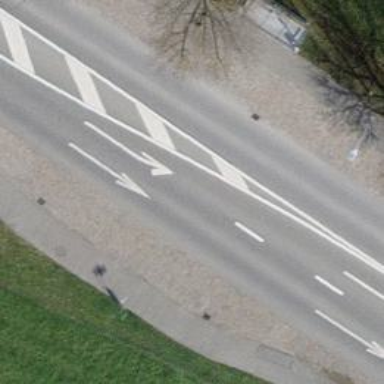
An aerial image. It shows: Bus stop with designated stop position for public transport.